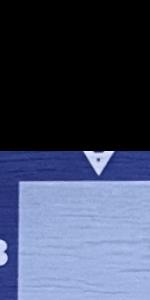
Label: Empty